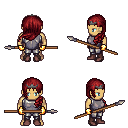
a pixel art fantasy rpg character, male body template, human, tanned skin, steel chest armor, metal pants, brunette left-swept hairstyle, iron tiara, gold gloves, maroon shoes, spear, four views (front, back, left, right), 2x2 character sprite sheet, small pixel art, hard edges, no anti-aliasing